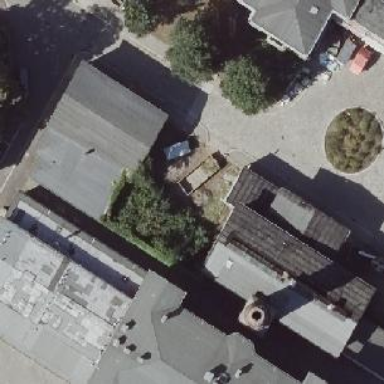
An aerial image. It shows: Civic building with gabled roof.